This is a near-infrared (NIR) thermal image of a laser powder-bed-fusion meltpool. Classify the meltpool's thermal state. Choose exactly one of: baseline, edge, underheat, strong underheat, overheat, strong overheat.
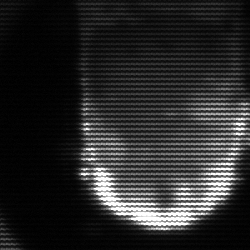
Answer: baseline